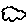
Label: cloud